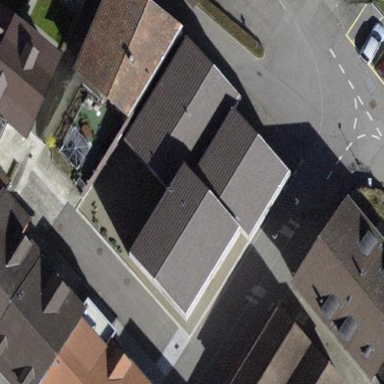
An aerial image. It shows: Building with tiled roof.